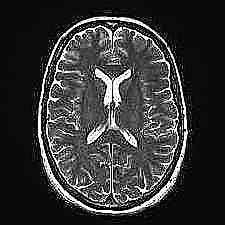
Label: notumor